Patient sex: F
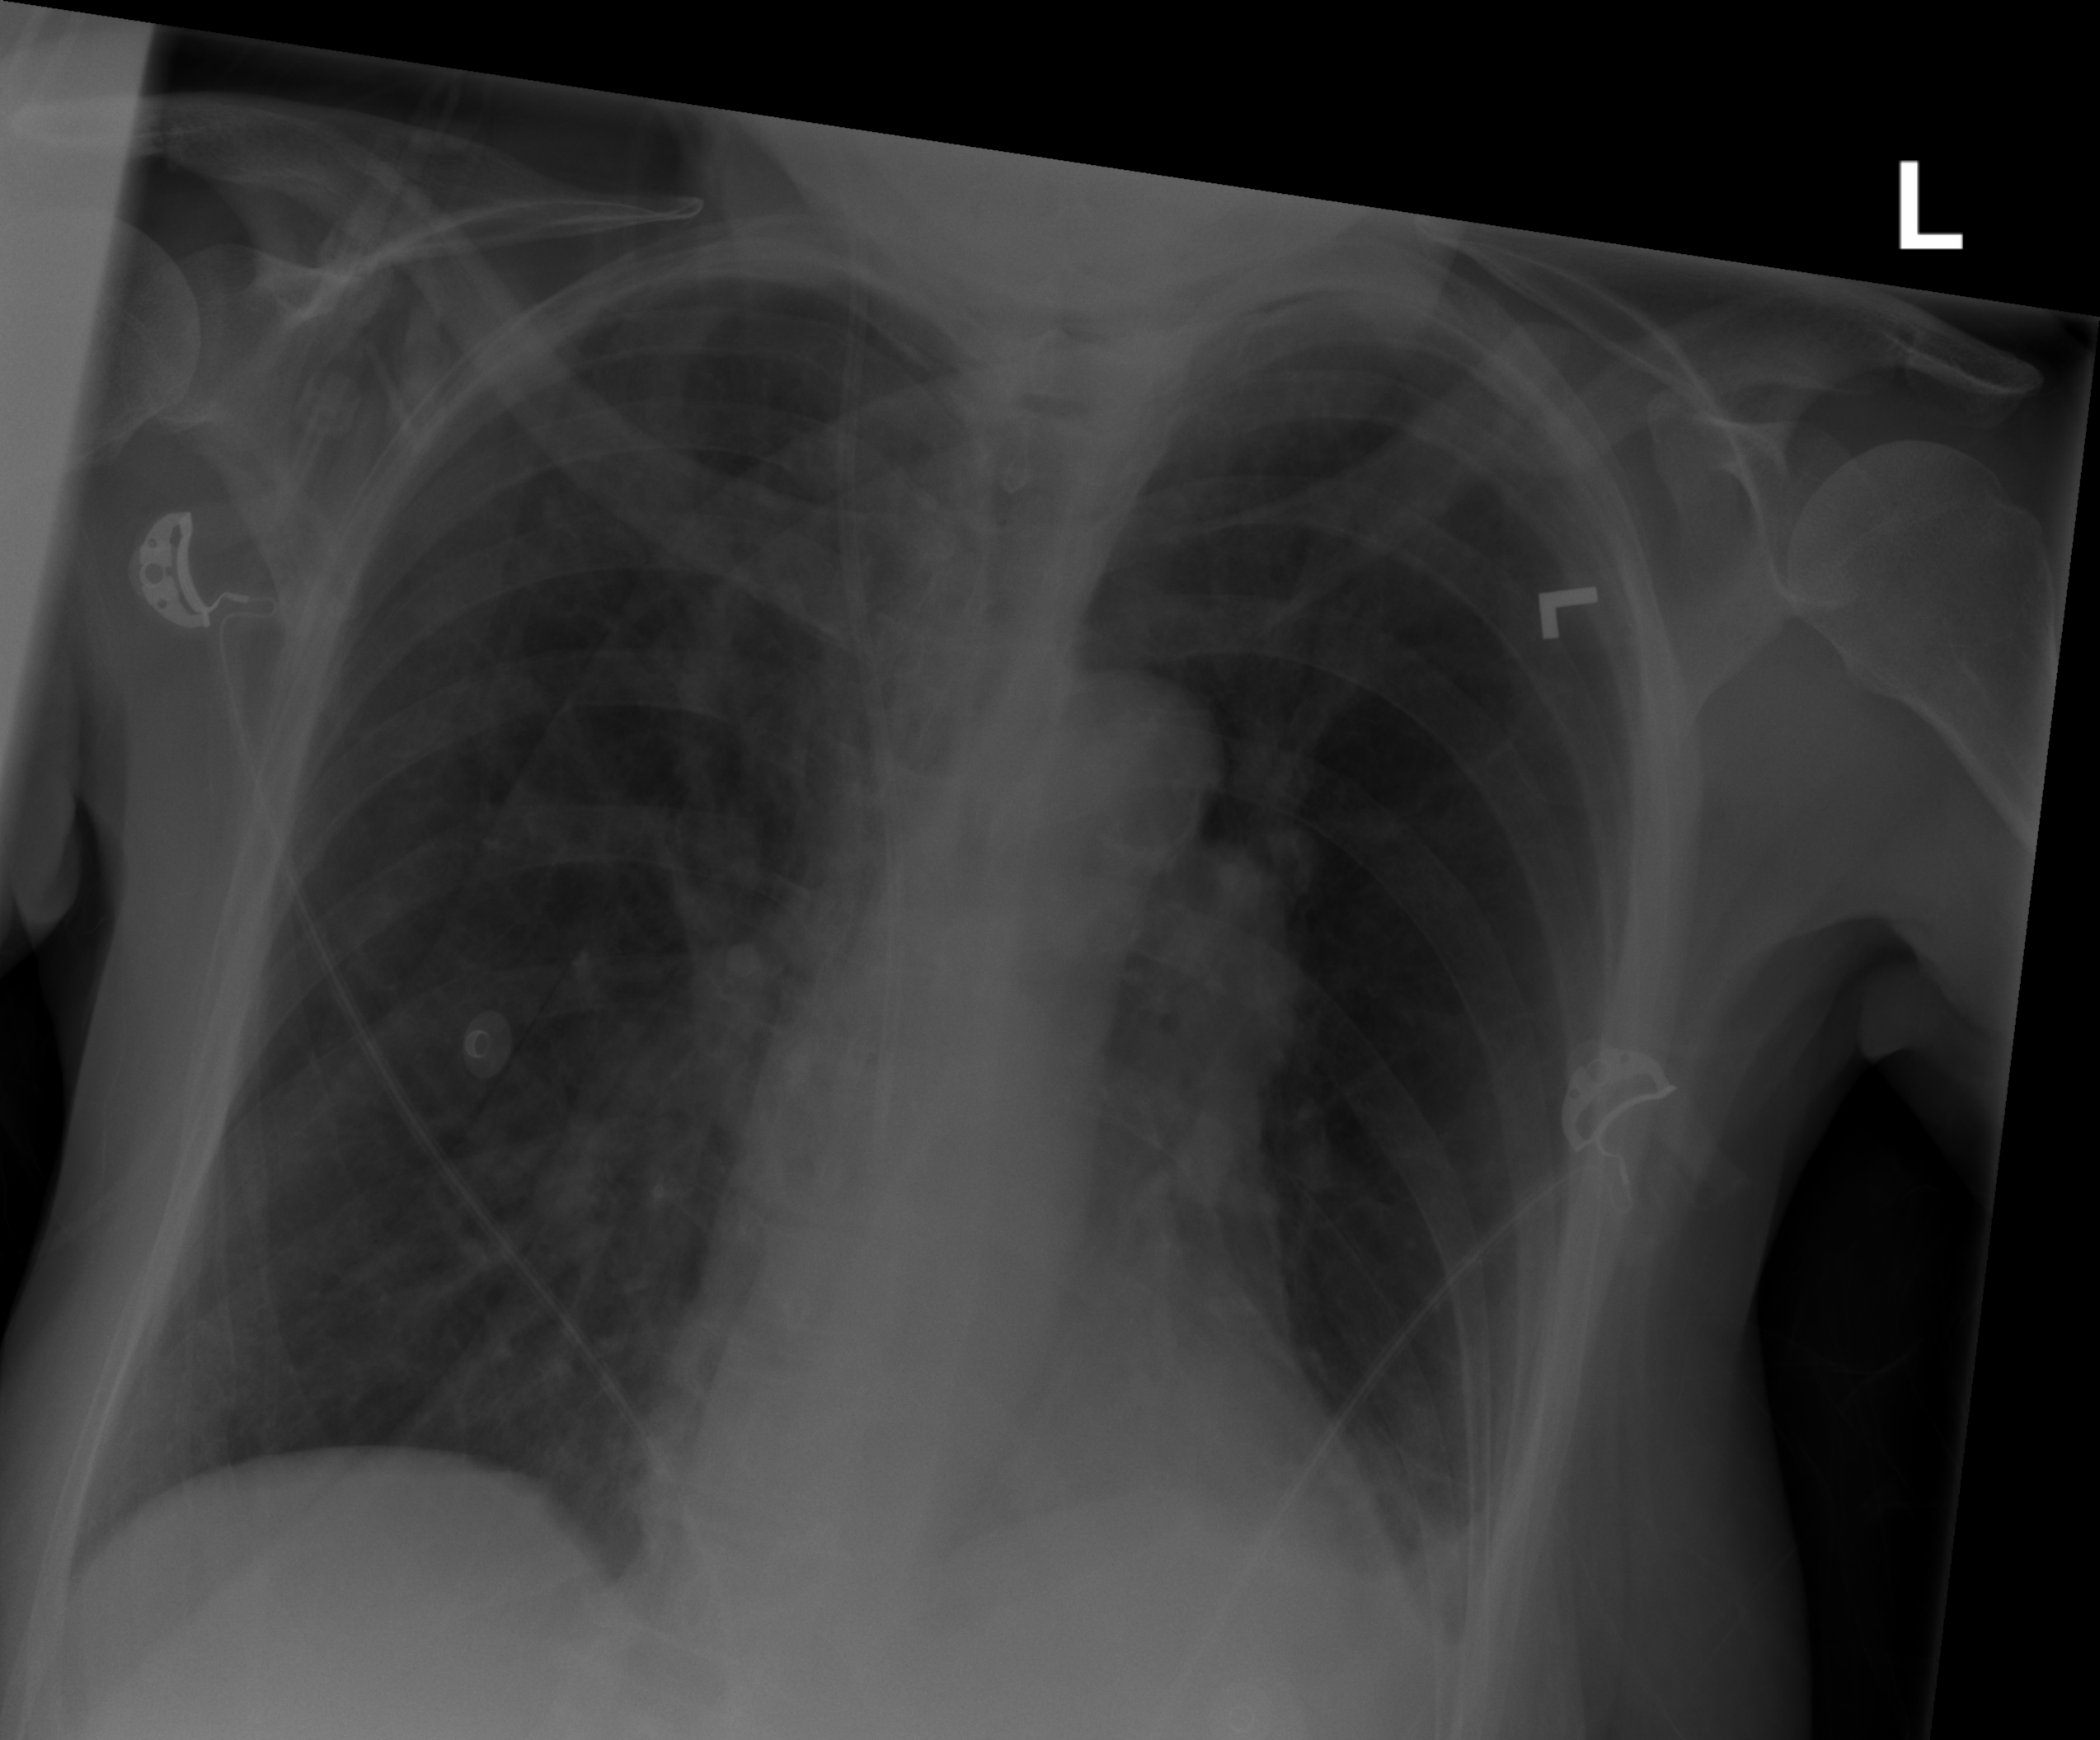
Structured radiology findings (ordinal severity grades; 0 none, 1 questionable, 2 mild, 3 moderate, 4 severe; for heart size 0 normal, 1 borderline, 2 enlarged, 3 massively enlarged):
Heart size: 0
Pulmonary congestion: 0
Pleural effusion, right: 0
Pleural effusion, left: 2
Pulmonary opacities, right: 0
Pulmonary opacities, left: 0
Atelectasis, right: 0
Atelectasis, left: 2